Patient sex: F
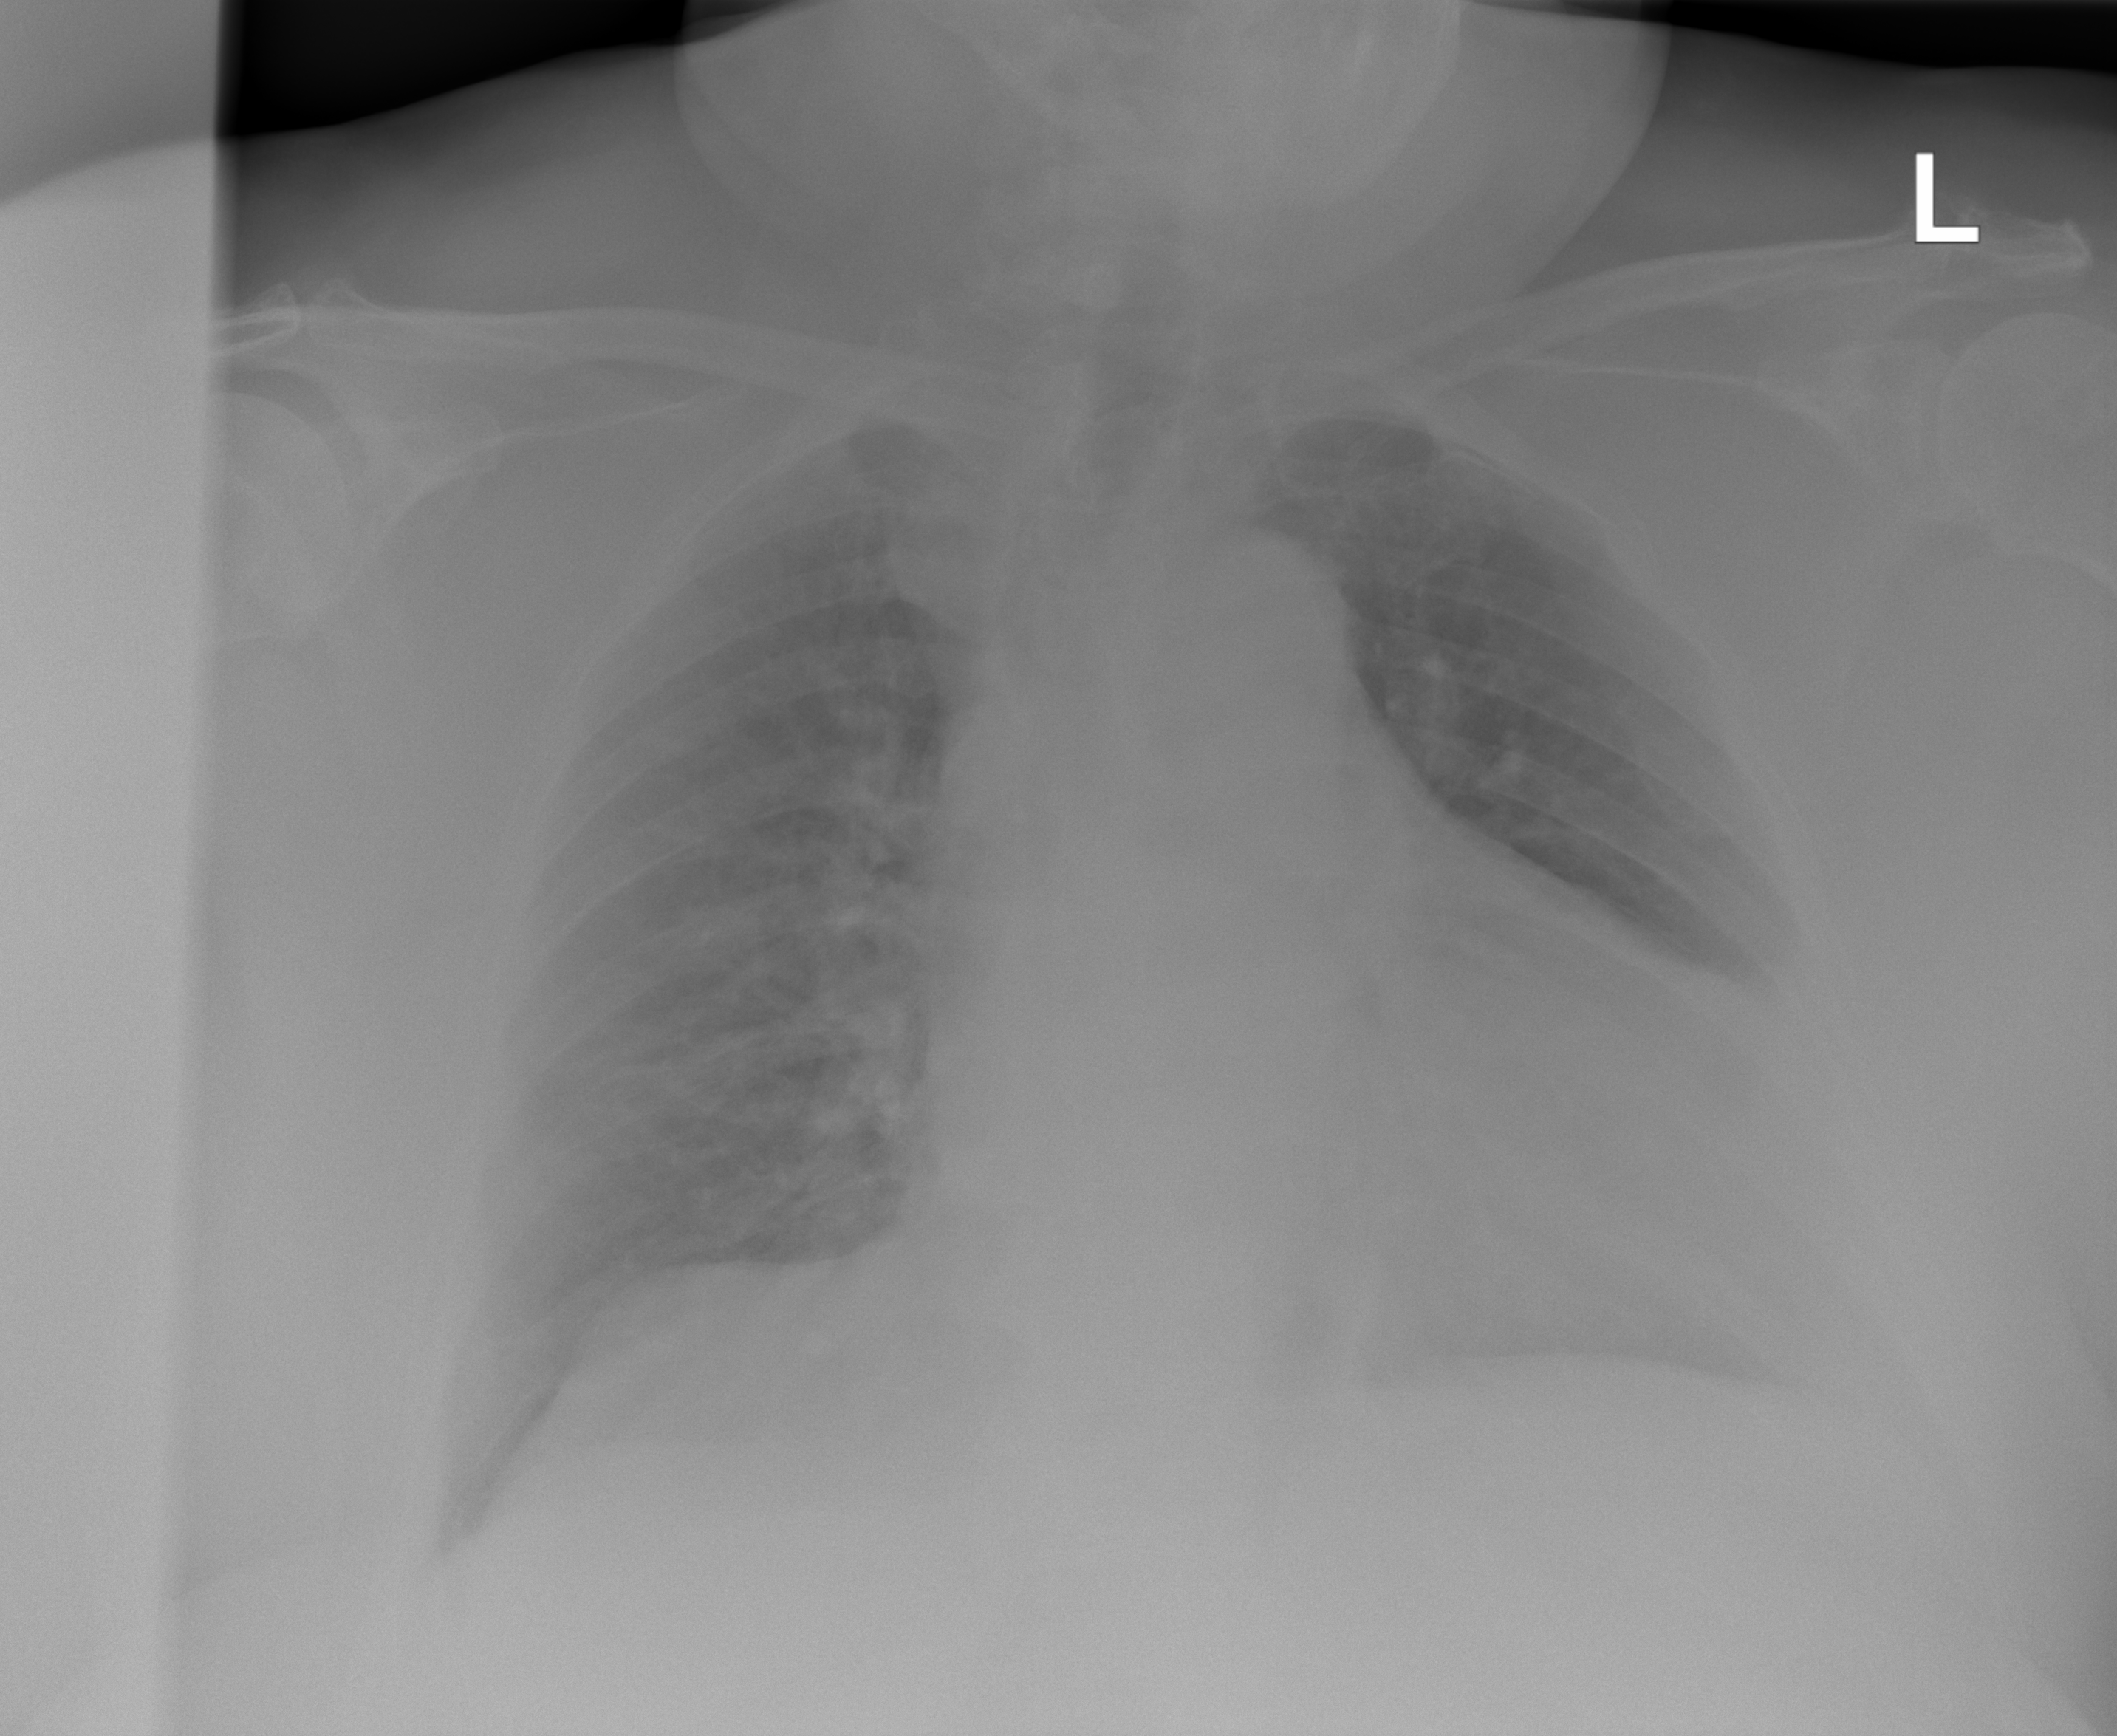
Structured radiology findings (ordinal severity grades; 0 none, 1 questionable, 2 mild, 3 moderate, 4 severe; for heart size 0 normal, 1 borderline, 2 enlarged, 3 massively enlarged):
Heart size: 2
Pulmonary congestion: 2
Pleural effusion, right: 0
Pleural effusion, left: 0
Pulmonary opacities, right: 2
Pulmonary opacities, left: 0
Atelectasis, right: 0
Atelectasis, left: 0